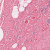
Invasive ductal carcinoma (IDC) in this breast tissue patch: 0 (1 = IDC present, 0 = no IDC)